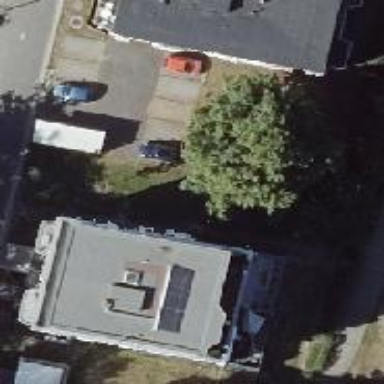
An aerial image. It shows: Flat-roofed apartment building.